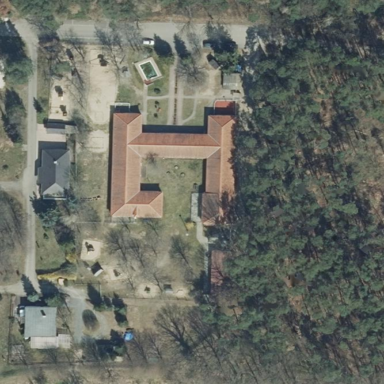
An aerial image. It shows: Kindergarten building.